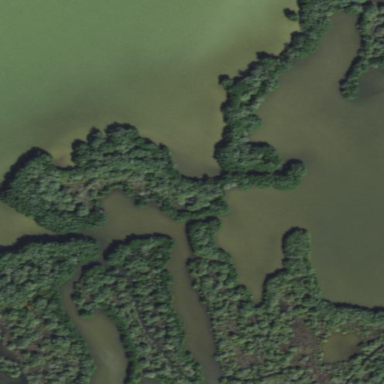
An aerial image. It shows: Wetland area with mangrove vegetation.